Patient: sex M, age 52
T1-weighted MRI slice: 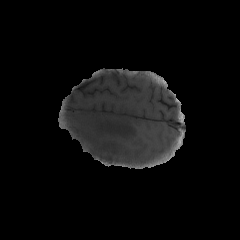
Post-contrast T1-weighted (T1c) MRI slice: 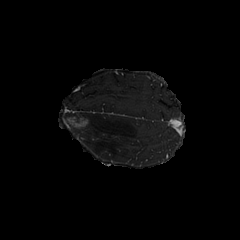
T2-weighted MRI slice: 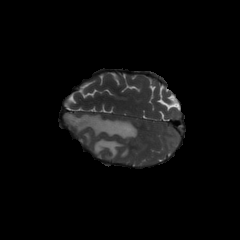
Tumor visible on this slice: yes
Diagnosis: Glioblastoma, IDH-wildtype
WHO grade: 4